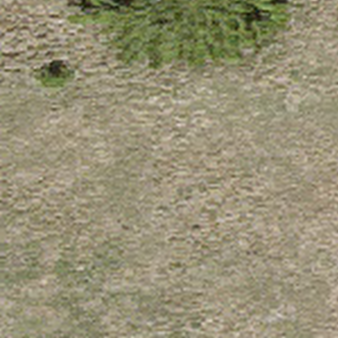
Label: other